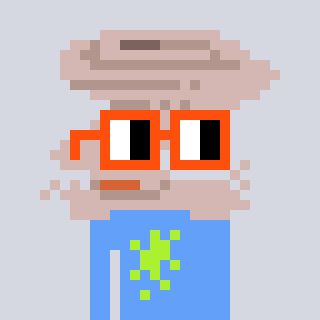
a pixel art character with square orange glasses, a tornado-shaped head and a blue-colored body on a cool background